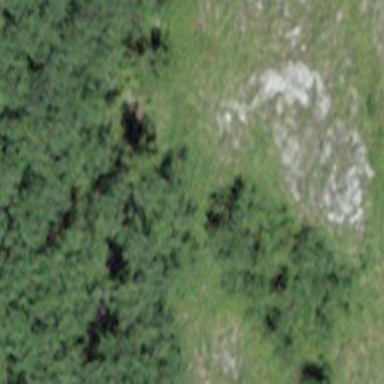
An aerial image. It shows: Mixed leaf-type forest area.